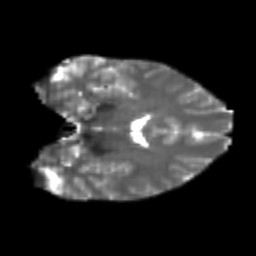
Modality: T2w
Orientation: coronal
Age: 25
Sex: female
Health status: healthy
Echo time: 0.074 s